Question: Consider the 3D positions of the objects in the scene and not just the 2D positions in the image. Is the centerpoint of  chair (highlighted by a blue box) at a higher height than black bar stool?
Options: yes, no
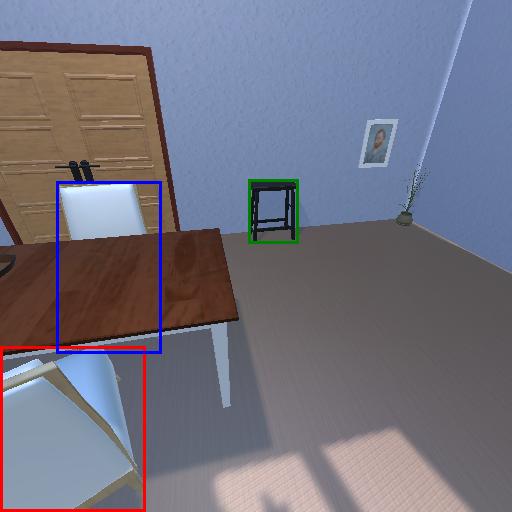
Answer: yes